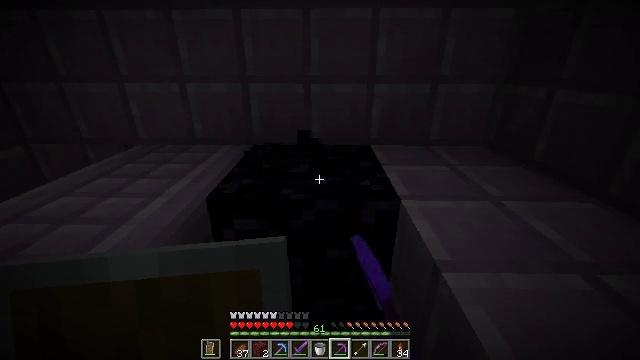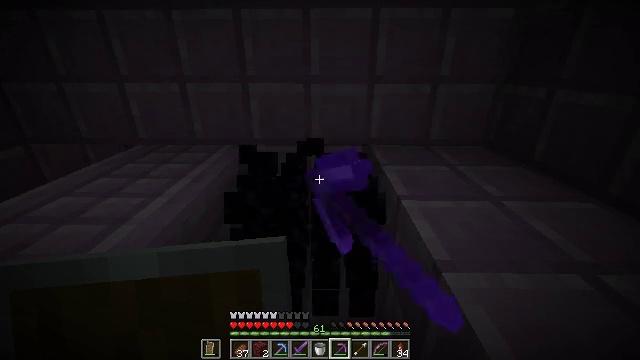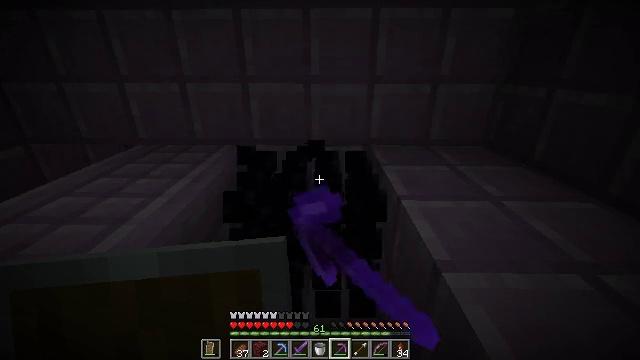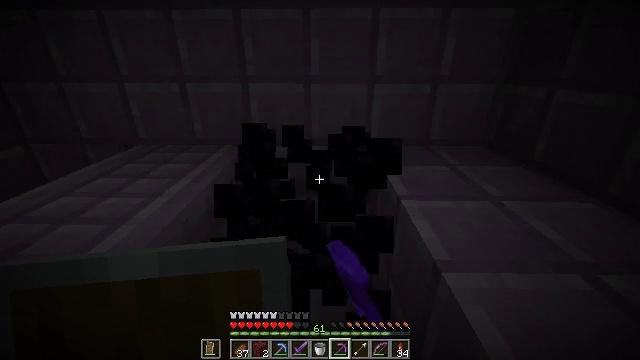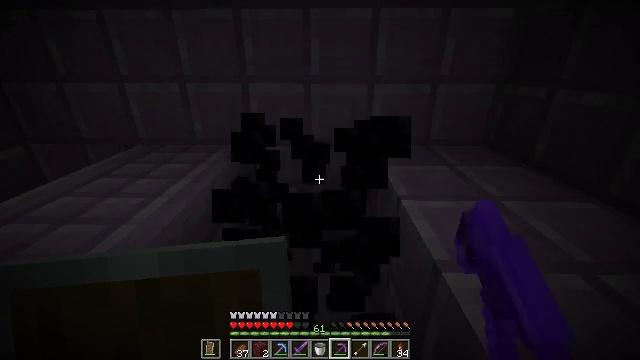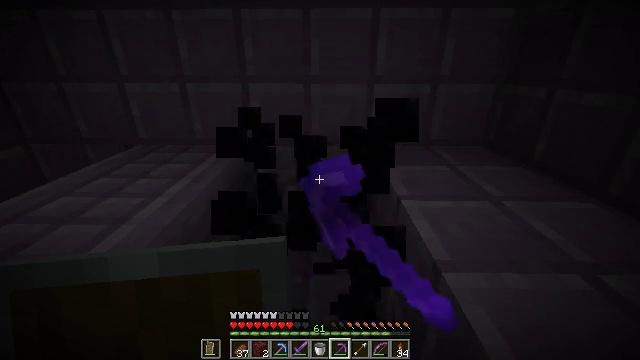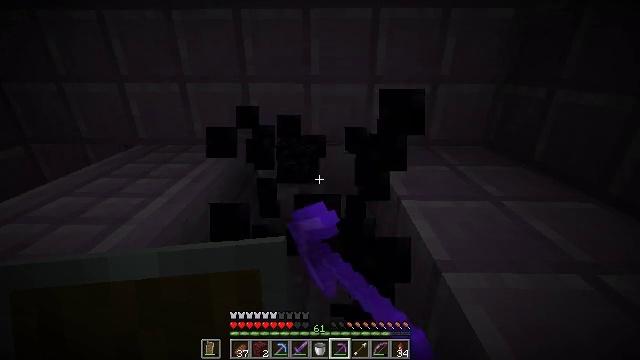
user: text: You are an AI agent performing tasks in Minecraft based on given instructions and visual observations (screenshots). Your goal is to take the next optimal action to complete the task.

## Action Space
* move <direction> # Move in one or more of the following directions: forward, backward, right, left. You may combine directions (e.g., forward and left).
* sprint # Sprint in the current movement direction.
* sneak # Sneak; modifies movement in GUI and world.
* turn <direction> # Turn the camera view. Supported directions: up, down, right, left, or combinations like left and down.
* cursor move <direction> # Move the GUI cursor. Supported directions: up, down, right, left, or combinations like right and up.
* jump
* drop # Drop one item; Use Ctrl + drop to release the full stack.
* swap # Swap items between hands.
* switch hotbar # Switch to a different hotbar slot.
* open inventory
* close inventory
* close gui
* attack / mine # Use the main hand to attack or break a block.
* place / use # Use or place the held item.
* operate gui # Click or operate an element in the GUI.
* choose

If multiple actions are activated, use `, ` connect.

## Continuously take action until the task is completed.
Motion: motion action
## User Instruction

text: Break the obsidian using a diamond or netherite pickaxe.
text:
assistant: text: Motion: attack / mine
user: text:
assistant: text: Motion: attack / mine
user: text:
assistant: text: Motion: attack / mine
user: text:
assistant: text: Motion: attack / mine
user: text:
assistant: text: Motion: attack / mine
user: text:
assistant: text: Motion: attack / mine
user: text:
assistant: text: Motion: attack / mine